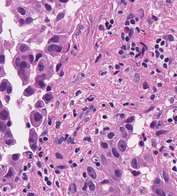
Tumor epithelial tissue: yes
Tumor-associated stroma tissue: yes
Normal tissue: no